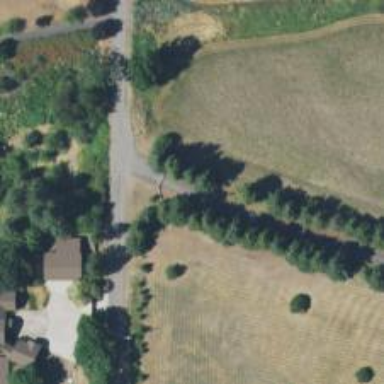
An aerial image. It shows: Driveway leading to service road.